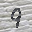
Label: 9